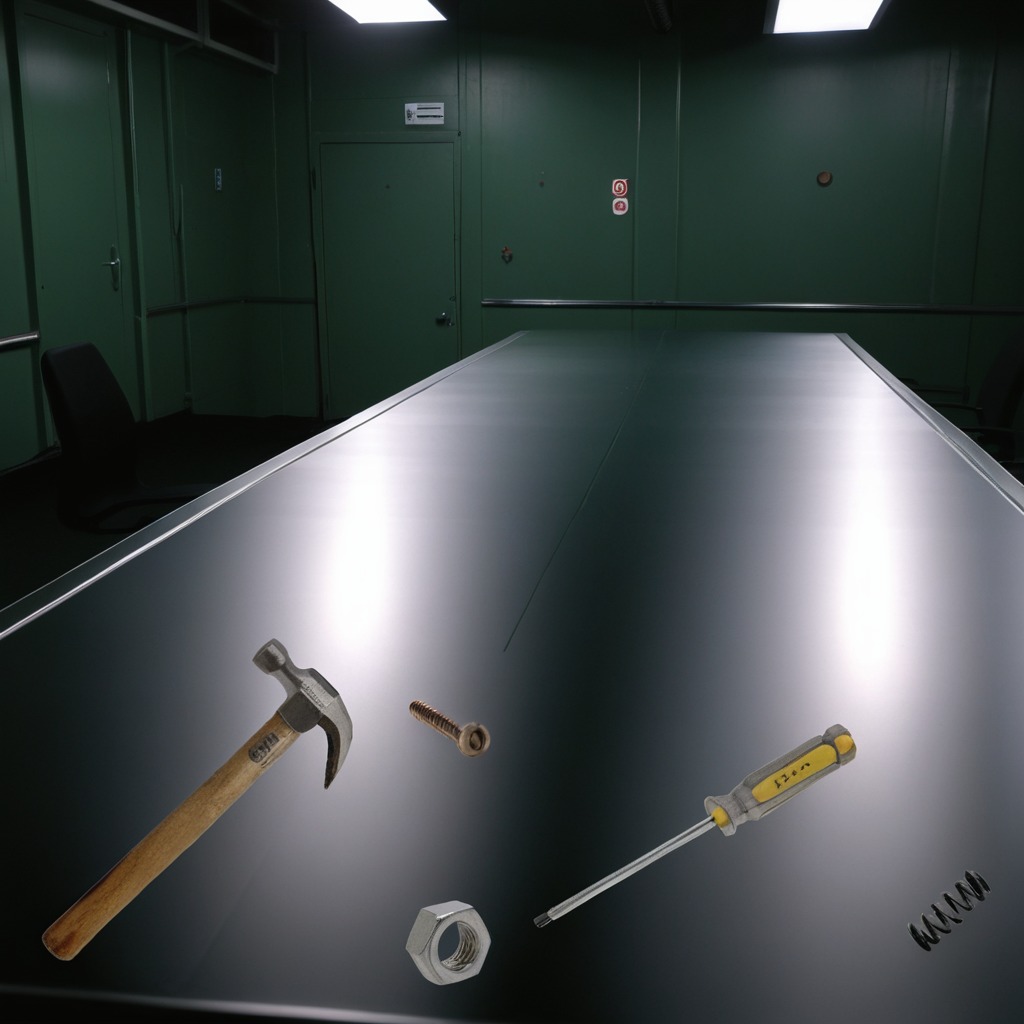
A hammer, a metal machine screw, a coiled metal spring, a screwdriver, and a metal nut are lying on the table.